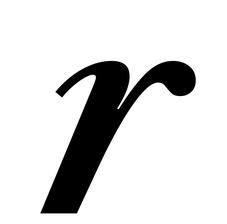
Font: LibreCaslonText-Italic_SemiBold_Italic